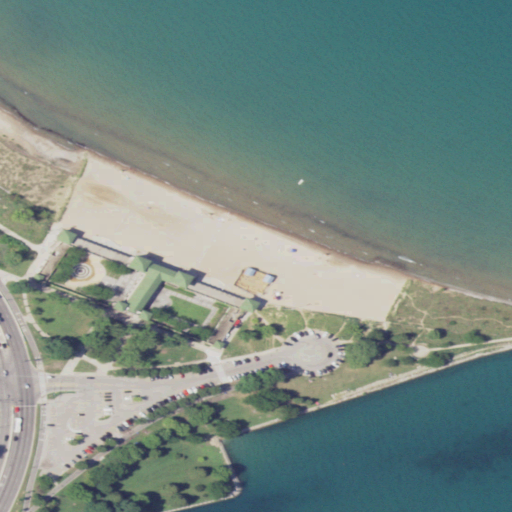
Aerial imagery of beach in Illinois named Jackson Park Beach containing open water, barren land, high intensity development, medium intensity development, grassland, and low intensity development